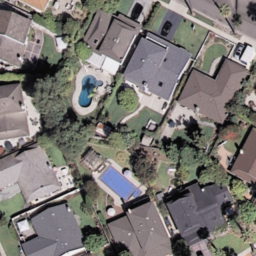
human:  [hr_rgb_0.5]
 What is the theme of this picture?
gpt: medium residential

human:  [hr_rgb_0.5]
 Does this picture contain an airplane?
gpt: no

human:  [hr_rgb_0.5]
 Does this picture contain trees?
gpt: yes

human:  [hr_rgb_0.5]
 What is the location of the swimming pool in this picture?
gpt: upper left

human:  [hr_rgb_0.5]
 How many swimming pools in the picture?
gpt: one